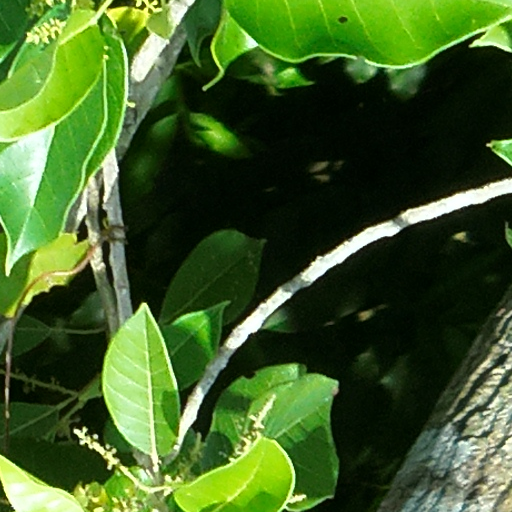
Species: Hieronyma alchorneoides
GBIF accepted scientific name: Hieronyma alchorneoides
Crown area (m\u00b2): 162.287